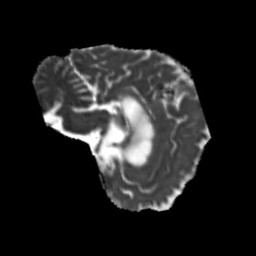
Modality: MD
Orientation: sagittal
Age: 65
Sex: female
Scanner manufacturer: siemens
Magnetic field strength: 3 T
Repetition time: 5.25 s
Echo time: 0.08 s